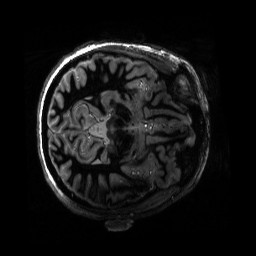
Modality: T1w
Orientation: axial
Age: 24
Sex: female
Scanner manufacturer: siemens
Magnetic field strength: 6.98 T
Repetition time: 4.5 s
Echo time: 0.00337 s